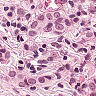
Metastatic tissue present: yes